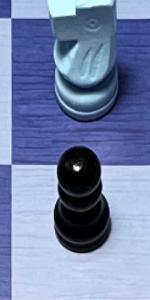
Label: Pawn_Black